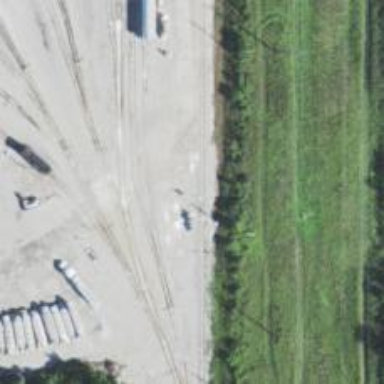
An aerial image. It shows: Rail spur service.